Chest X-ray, AP view. Patient: 39 years old, sex F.
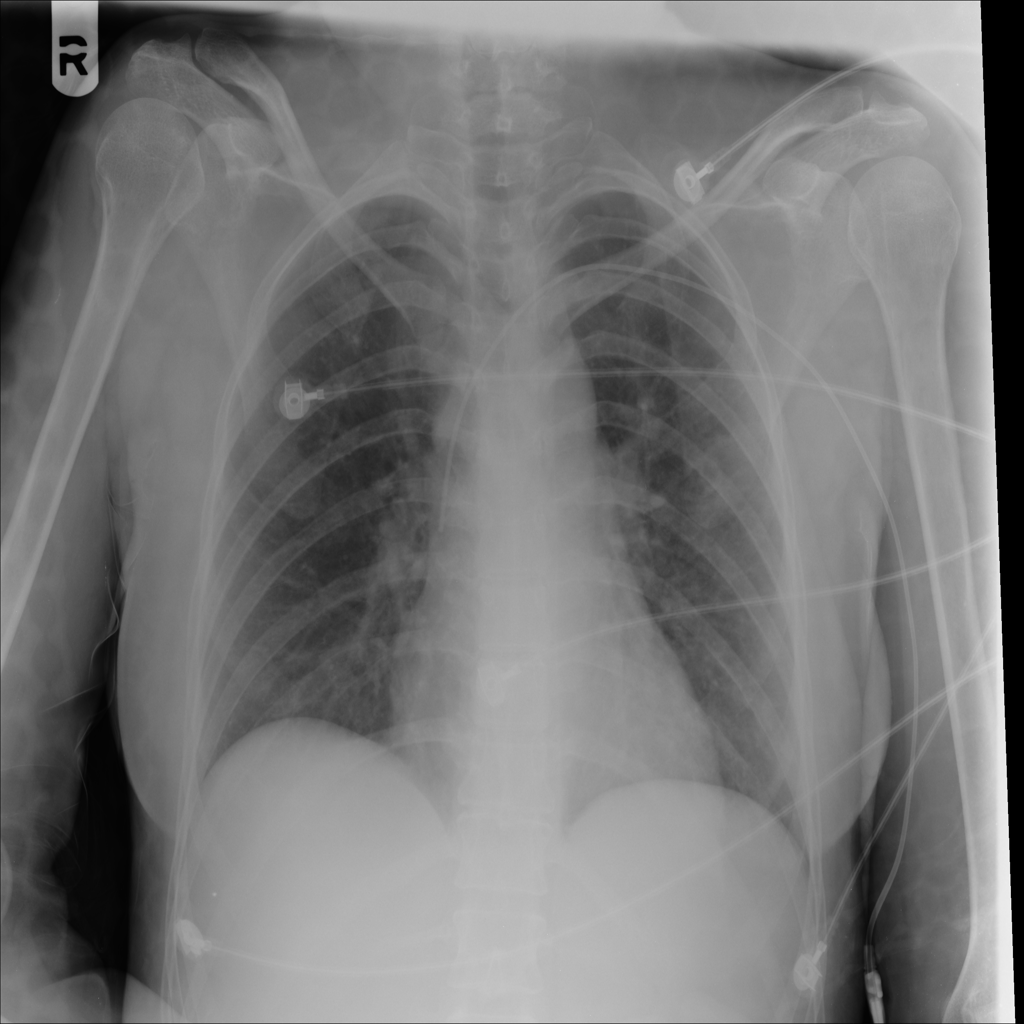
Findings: No Finding